Question: Downloaded eclipse Europa on laptop as it has 2GB RAM and latest eclipse makes it run slow.
From <URL>
Unzipped, clicked eclipse.exe See this error:

I have Java 7 installed
Can I get java 5? un install Java 7 first? Any easy way to keep both and run old eclipse too?
I know I have java 7 as this works <URL> ....
> Verifying Java Version
A newer version of Java is availablePlease click the download button to get the recommended Java for your
computer. Your Java version: Version 7 Update 40
sys vars
> java_home=C:pps\j\j\j1645Path=C:pps\j\j\j1645in;C:\datapps\j\mavenin;C:\Program...
ty guy - copy jre means copy folder called jre that has bin and lib to folder that has eclipse.exe . worked
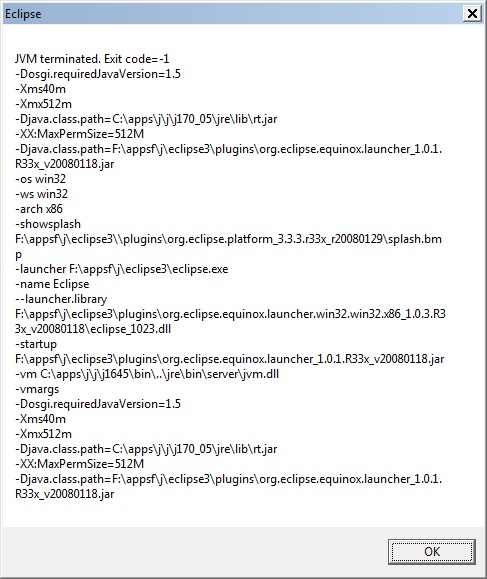
Answer: Copy the jre folder of your java 5 installation into the europa eclipse folder. It will be 'endorsed' and used by the eclipse launcher. Than, feel free to install any other java version on your system. It will not interfere with your eclipse installation.